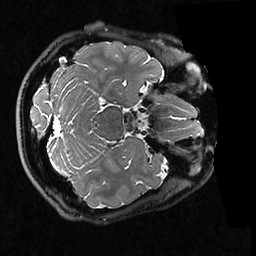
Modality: T2w
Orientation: axial
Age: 28
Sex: male
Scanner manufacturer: ge
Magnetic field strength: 3 T
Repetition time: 3.202 s
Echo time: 0.05874 s